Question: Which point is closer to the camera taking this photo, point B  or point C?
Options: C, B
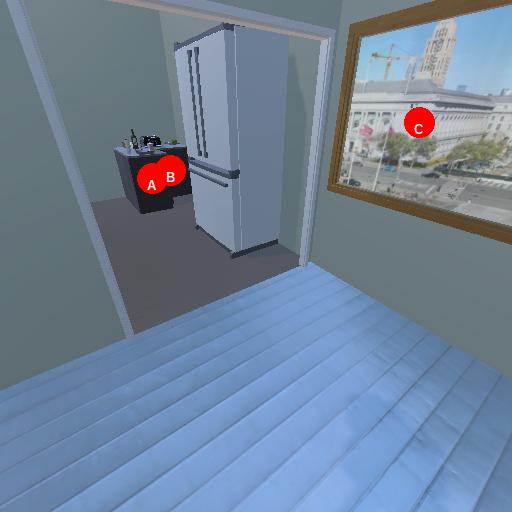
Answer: C